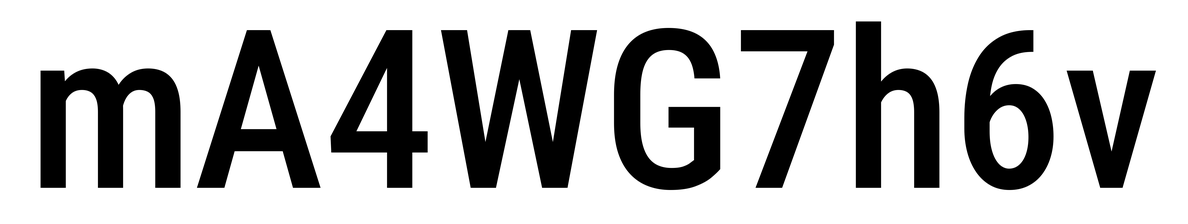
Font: Roboto_Condensed_Medium